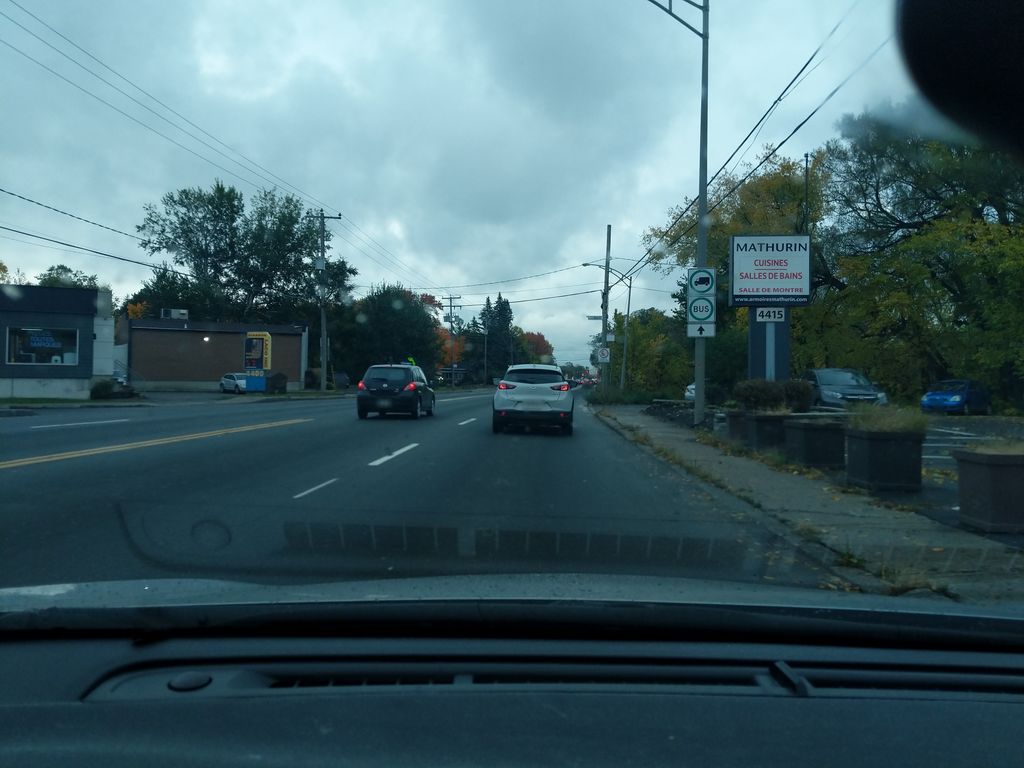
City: quebec_city